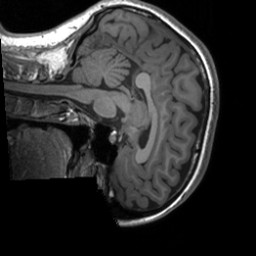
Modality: T1w
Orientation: sagittal
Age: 19
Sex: female
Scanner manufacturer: siemens
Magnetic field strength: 3 T
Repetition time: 1.9 s
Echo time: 0.00226 s